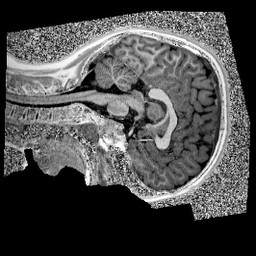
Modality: UNIT1
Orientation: sagittal
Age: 10
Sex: male
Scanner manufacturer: siemens
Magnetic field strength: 3 T
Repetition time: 4 s
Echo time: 0.00299 s